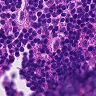
Metastatic tissue present: no